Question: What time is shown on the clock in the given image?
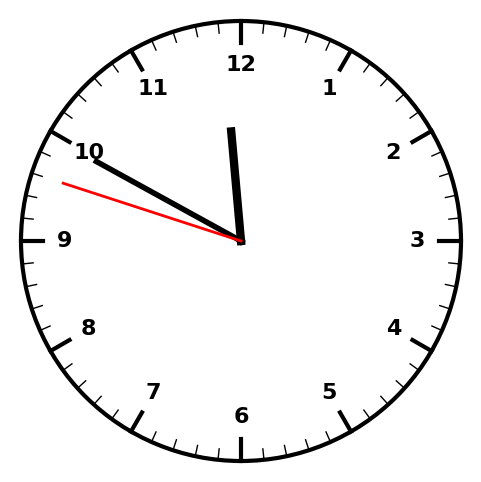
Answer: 11:49:48